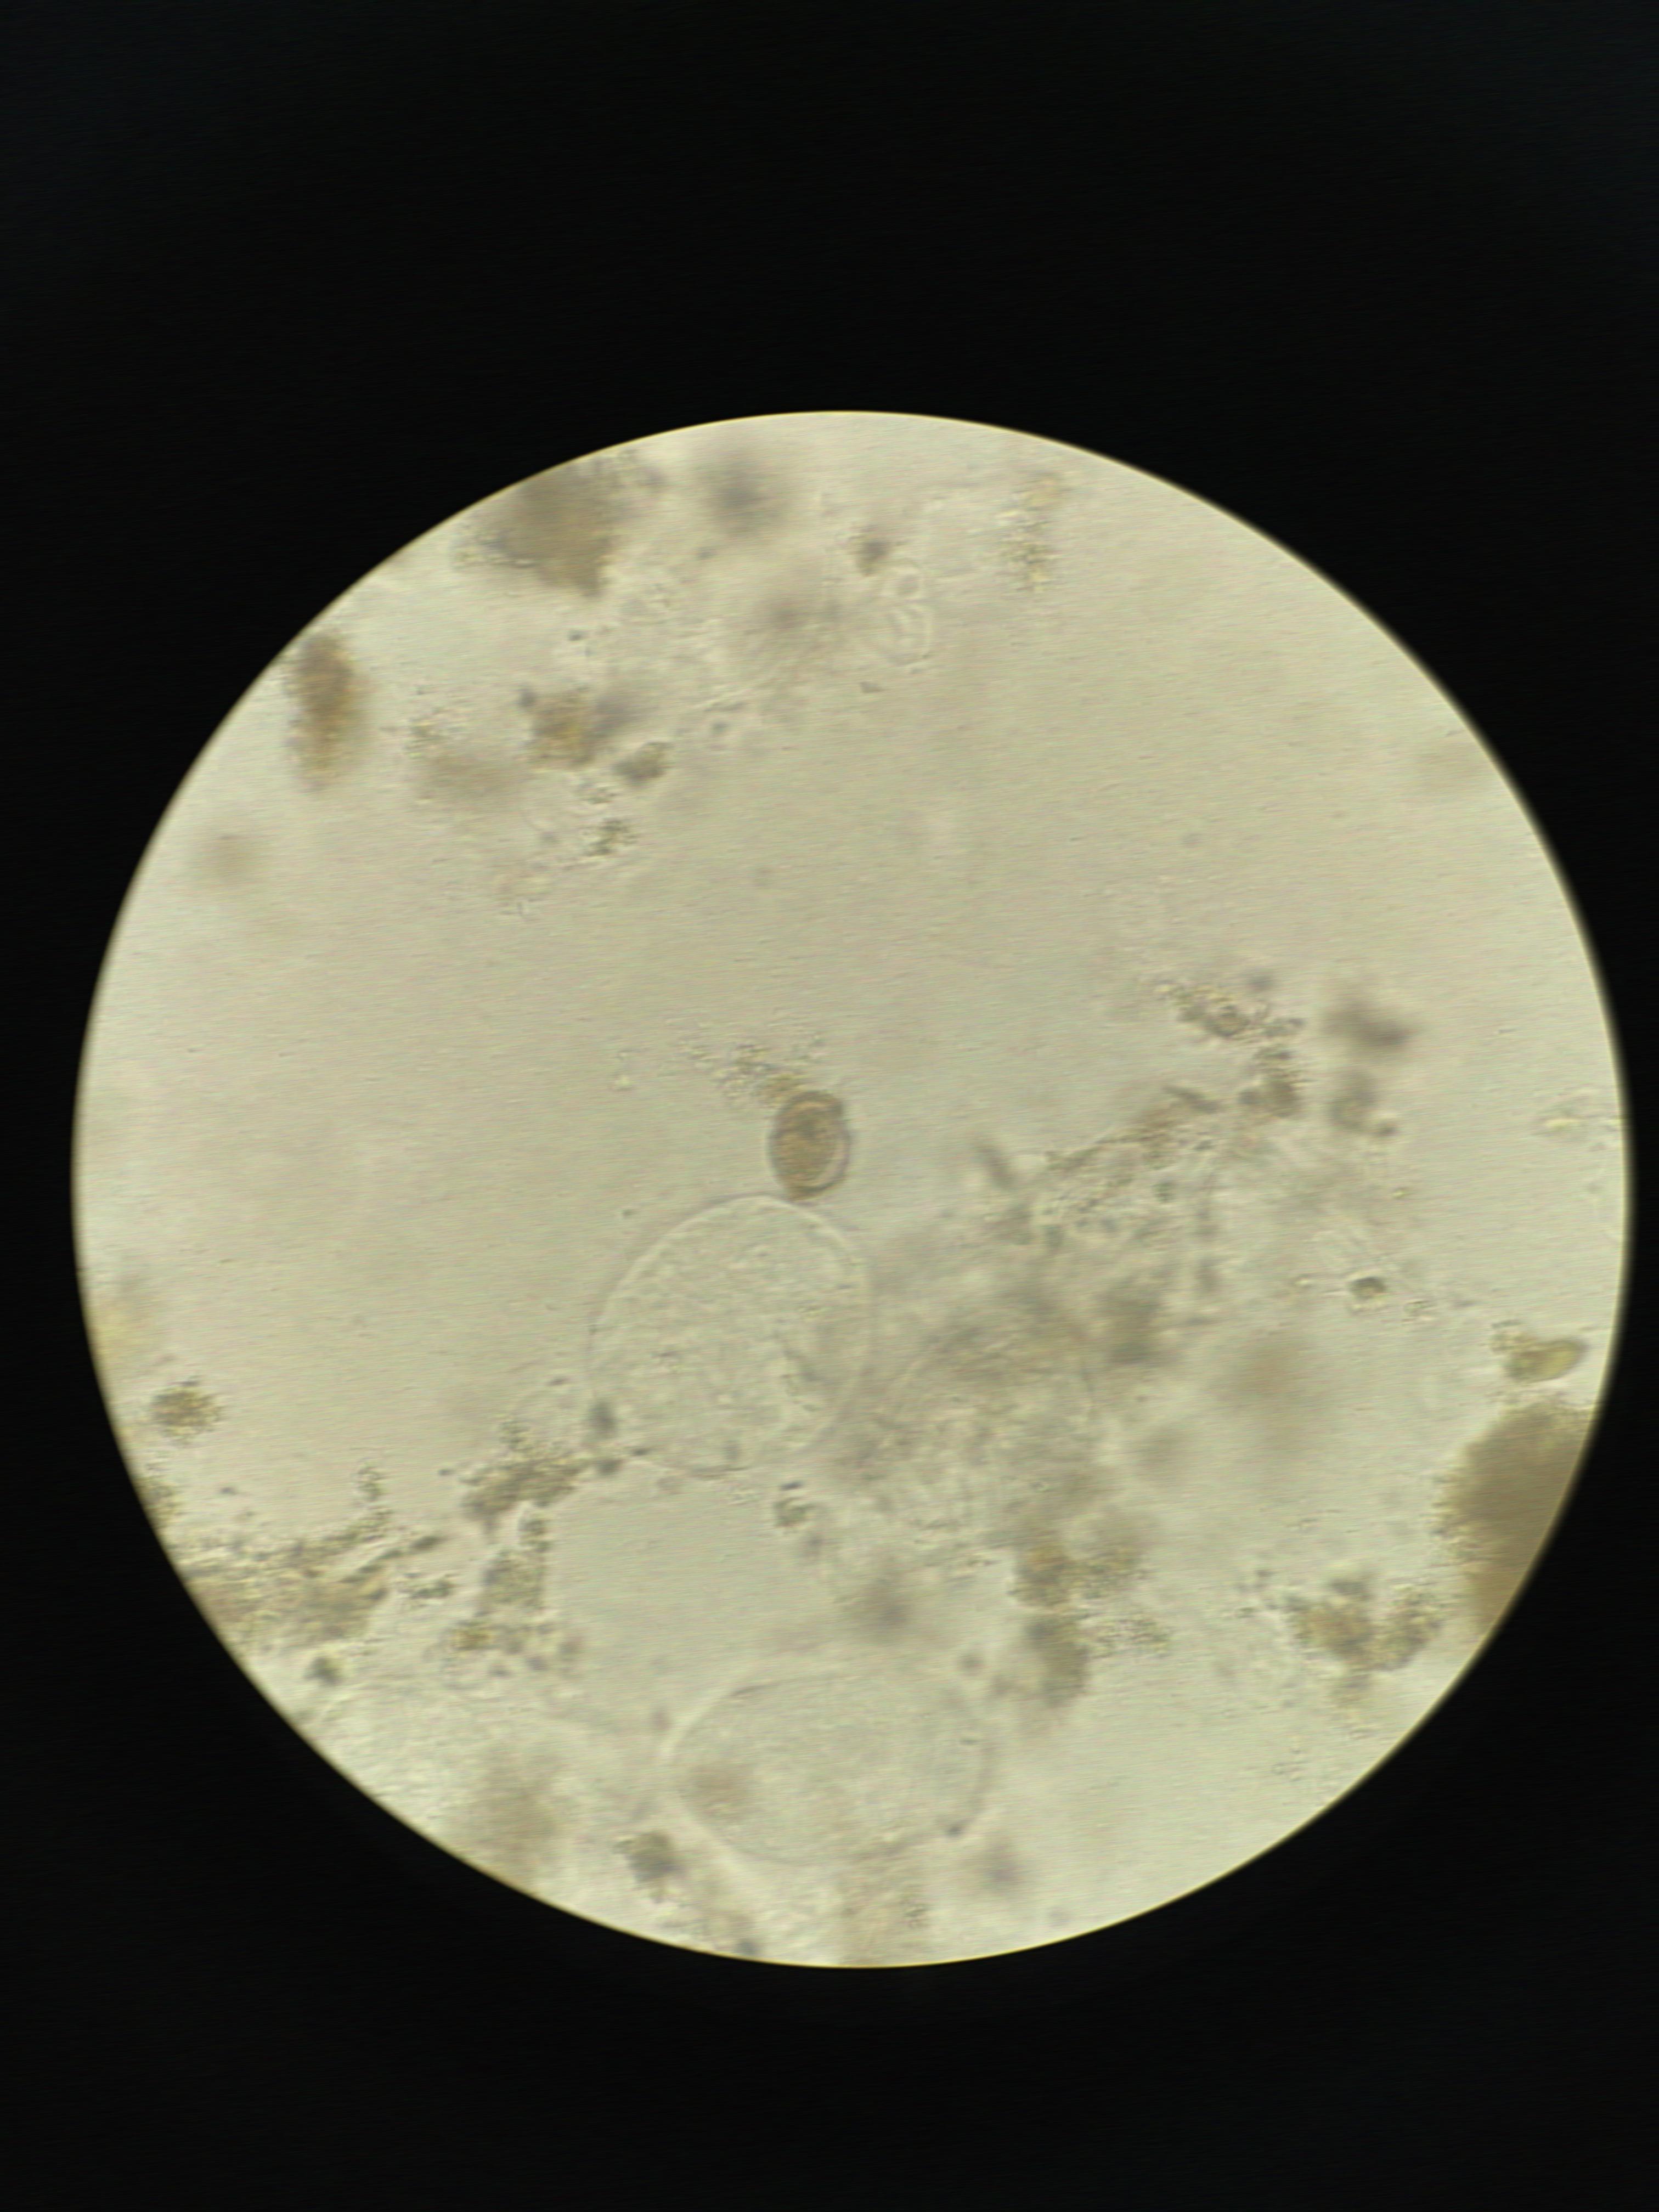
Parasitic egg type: Hymenolepis nana